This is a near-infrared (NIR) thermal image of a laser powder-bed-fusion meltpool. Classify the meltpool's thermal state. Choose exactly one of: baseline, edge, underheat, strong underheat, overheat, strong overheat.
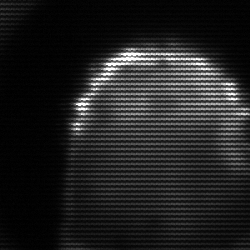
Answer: edge